Interaction volume radius: 10 \u00c5
Interaction volume height: 10 \u00c5
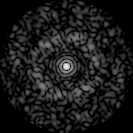
Disorder parameter: 0.8107